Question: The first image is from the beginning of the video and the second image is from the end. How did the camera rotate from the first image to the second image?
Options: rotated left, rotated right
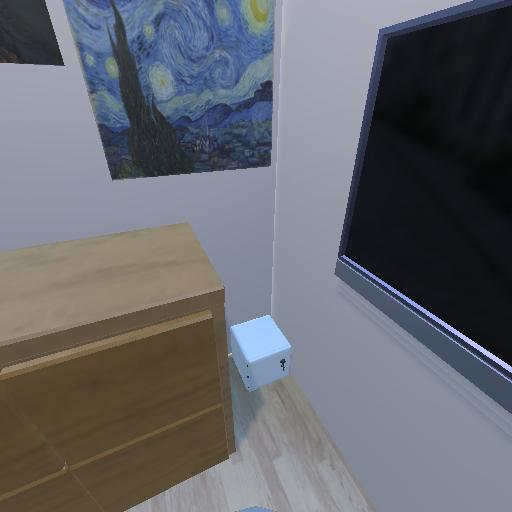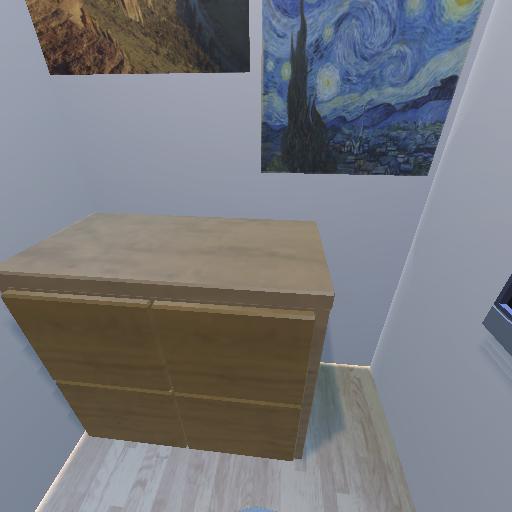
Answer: rotated left